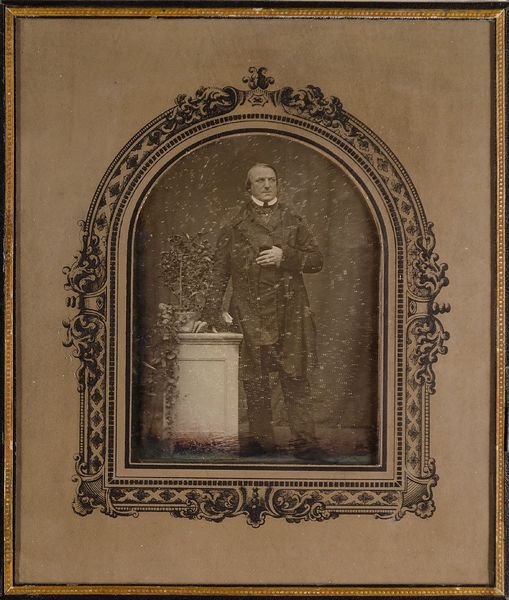
Titel: Karl Krebs (1804-1880), Kapellmeister in Hamburg
Künstler: Johann Anton Völlner
Standort: Hamburg
Institution: Museum für Kunst und Gewerbe Hamburg
Schlagwörter: mann, portrait, figur, person, foto, fotografie, photographie, komponist, photo, topfpflanzen, dirigent, lichtbild, daguerreotypie, historische, kapellmeister, bildwerke, angewandte und bildende kunst, hessische systematik, porträt, persönlichkeit, porträtfotografie, porträtphotographie